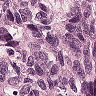
Metastatic tissue present: yes